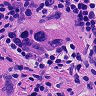
Metastatic tissue present: yes